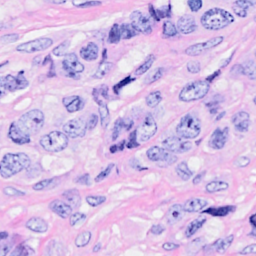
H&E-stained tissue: Breast